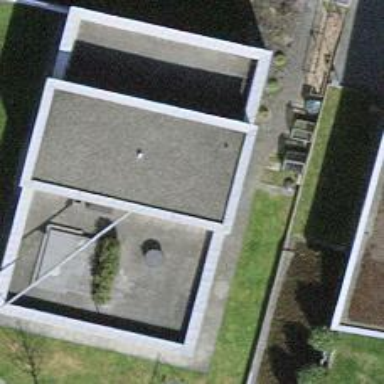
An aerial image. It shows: Detached building.